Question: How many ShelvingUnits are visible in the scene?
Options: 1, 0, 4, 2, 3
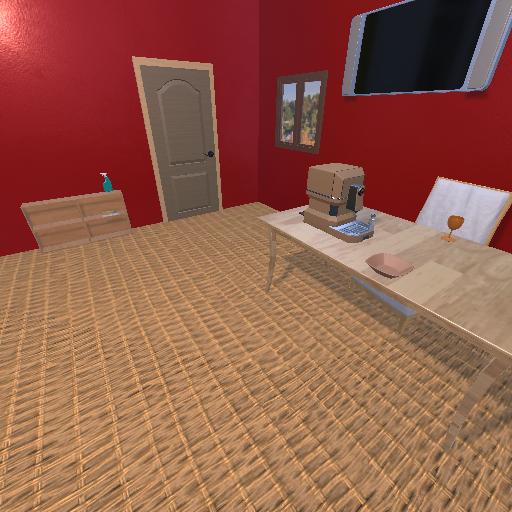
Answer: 1